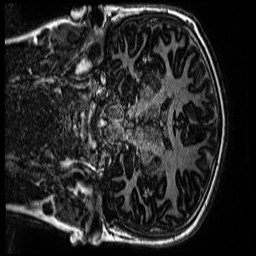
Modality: MP2RAGE
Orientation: coronal
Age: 11
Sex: male
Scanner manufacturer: siemens
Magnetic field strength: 3 T
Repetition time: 4 s
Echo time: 0.00299 s